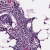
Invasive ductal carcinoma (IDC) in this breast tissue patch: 0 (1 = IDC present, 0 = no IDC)